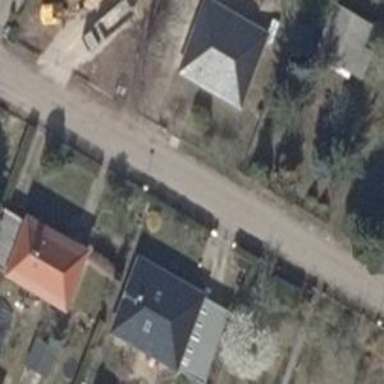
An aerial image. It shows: Driveway leading to service road.